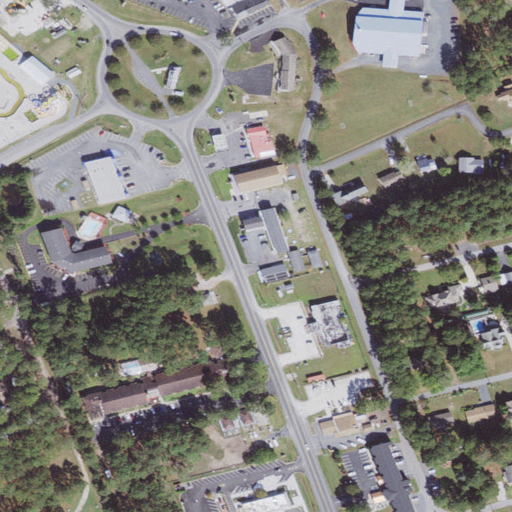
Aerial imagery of island in Virginia named Piney Island containing medium intensity development, low intensity development, high intensity development, open development, shrub, evergreen forest, open water, and barren land